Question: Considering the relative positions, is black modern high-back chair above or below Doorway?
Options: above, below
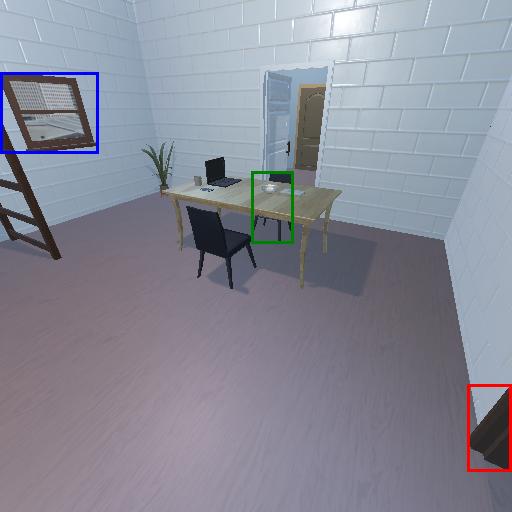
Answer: above